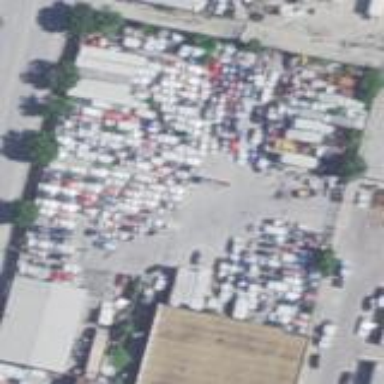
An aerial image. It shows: Scrap yard situated in industrial area.